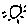
Label: sun